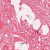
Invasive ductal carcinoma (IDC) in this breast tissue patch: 0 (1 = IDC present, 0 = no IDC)